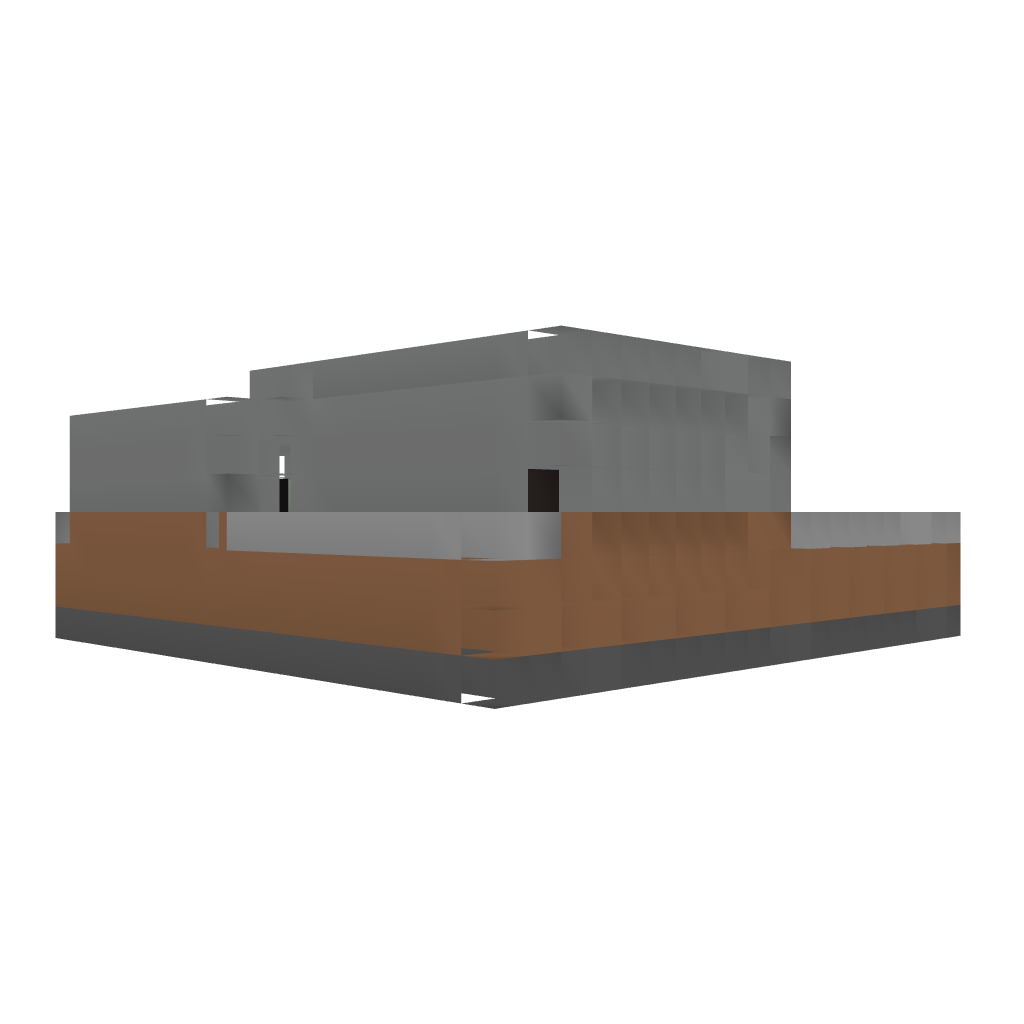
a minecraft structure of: Door with security